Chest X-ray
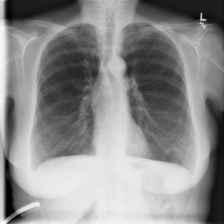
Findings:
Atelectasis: negative
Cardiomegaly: negative
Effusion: negative
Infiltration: negative
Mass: negative
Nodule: negative
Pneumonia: negative
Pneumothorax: negative
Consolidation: negative
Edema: negative
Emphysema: negative
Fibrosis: negative
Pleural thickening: negative
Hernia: negative